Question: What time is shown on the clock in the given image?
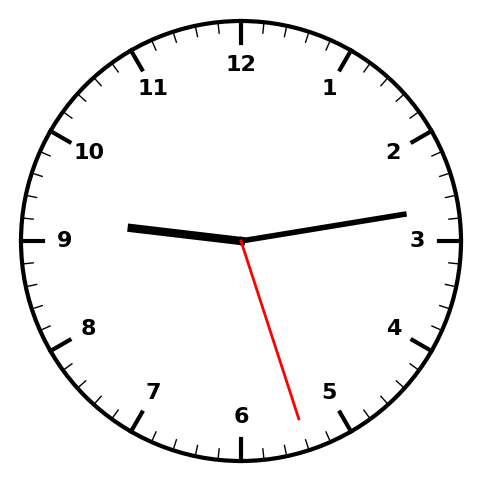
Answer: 09:13:27